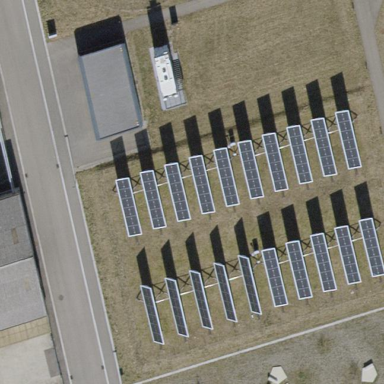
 consisting of solar photovoltaic panels."